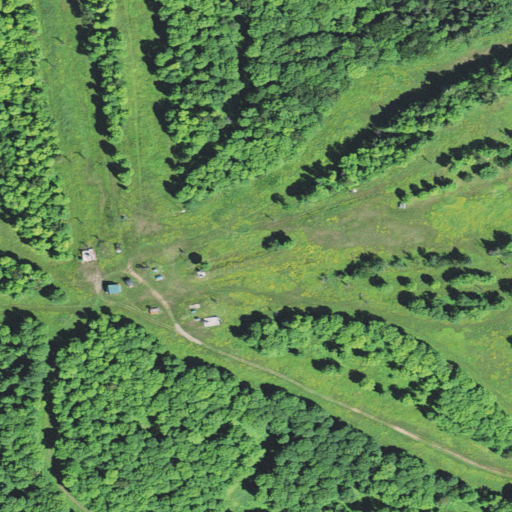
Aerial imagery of mountain in Michigan named Sheridan Hill containing open development, deciduous forest, medium intensity development, low intensity development, grassland, high intensity development, and woody wetlands